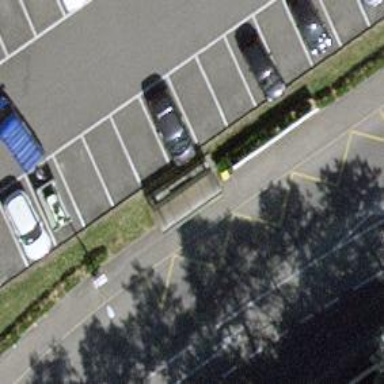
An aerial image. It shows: Sidewalk with asphalt surface leading to public transport platform. The platform has shelter.